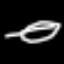
Label: leaf